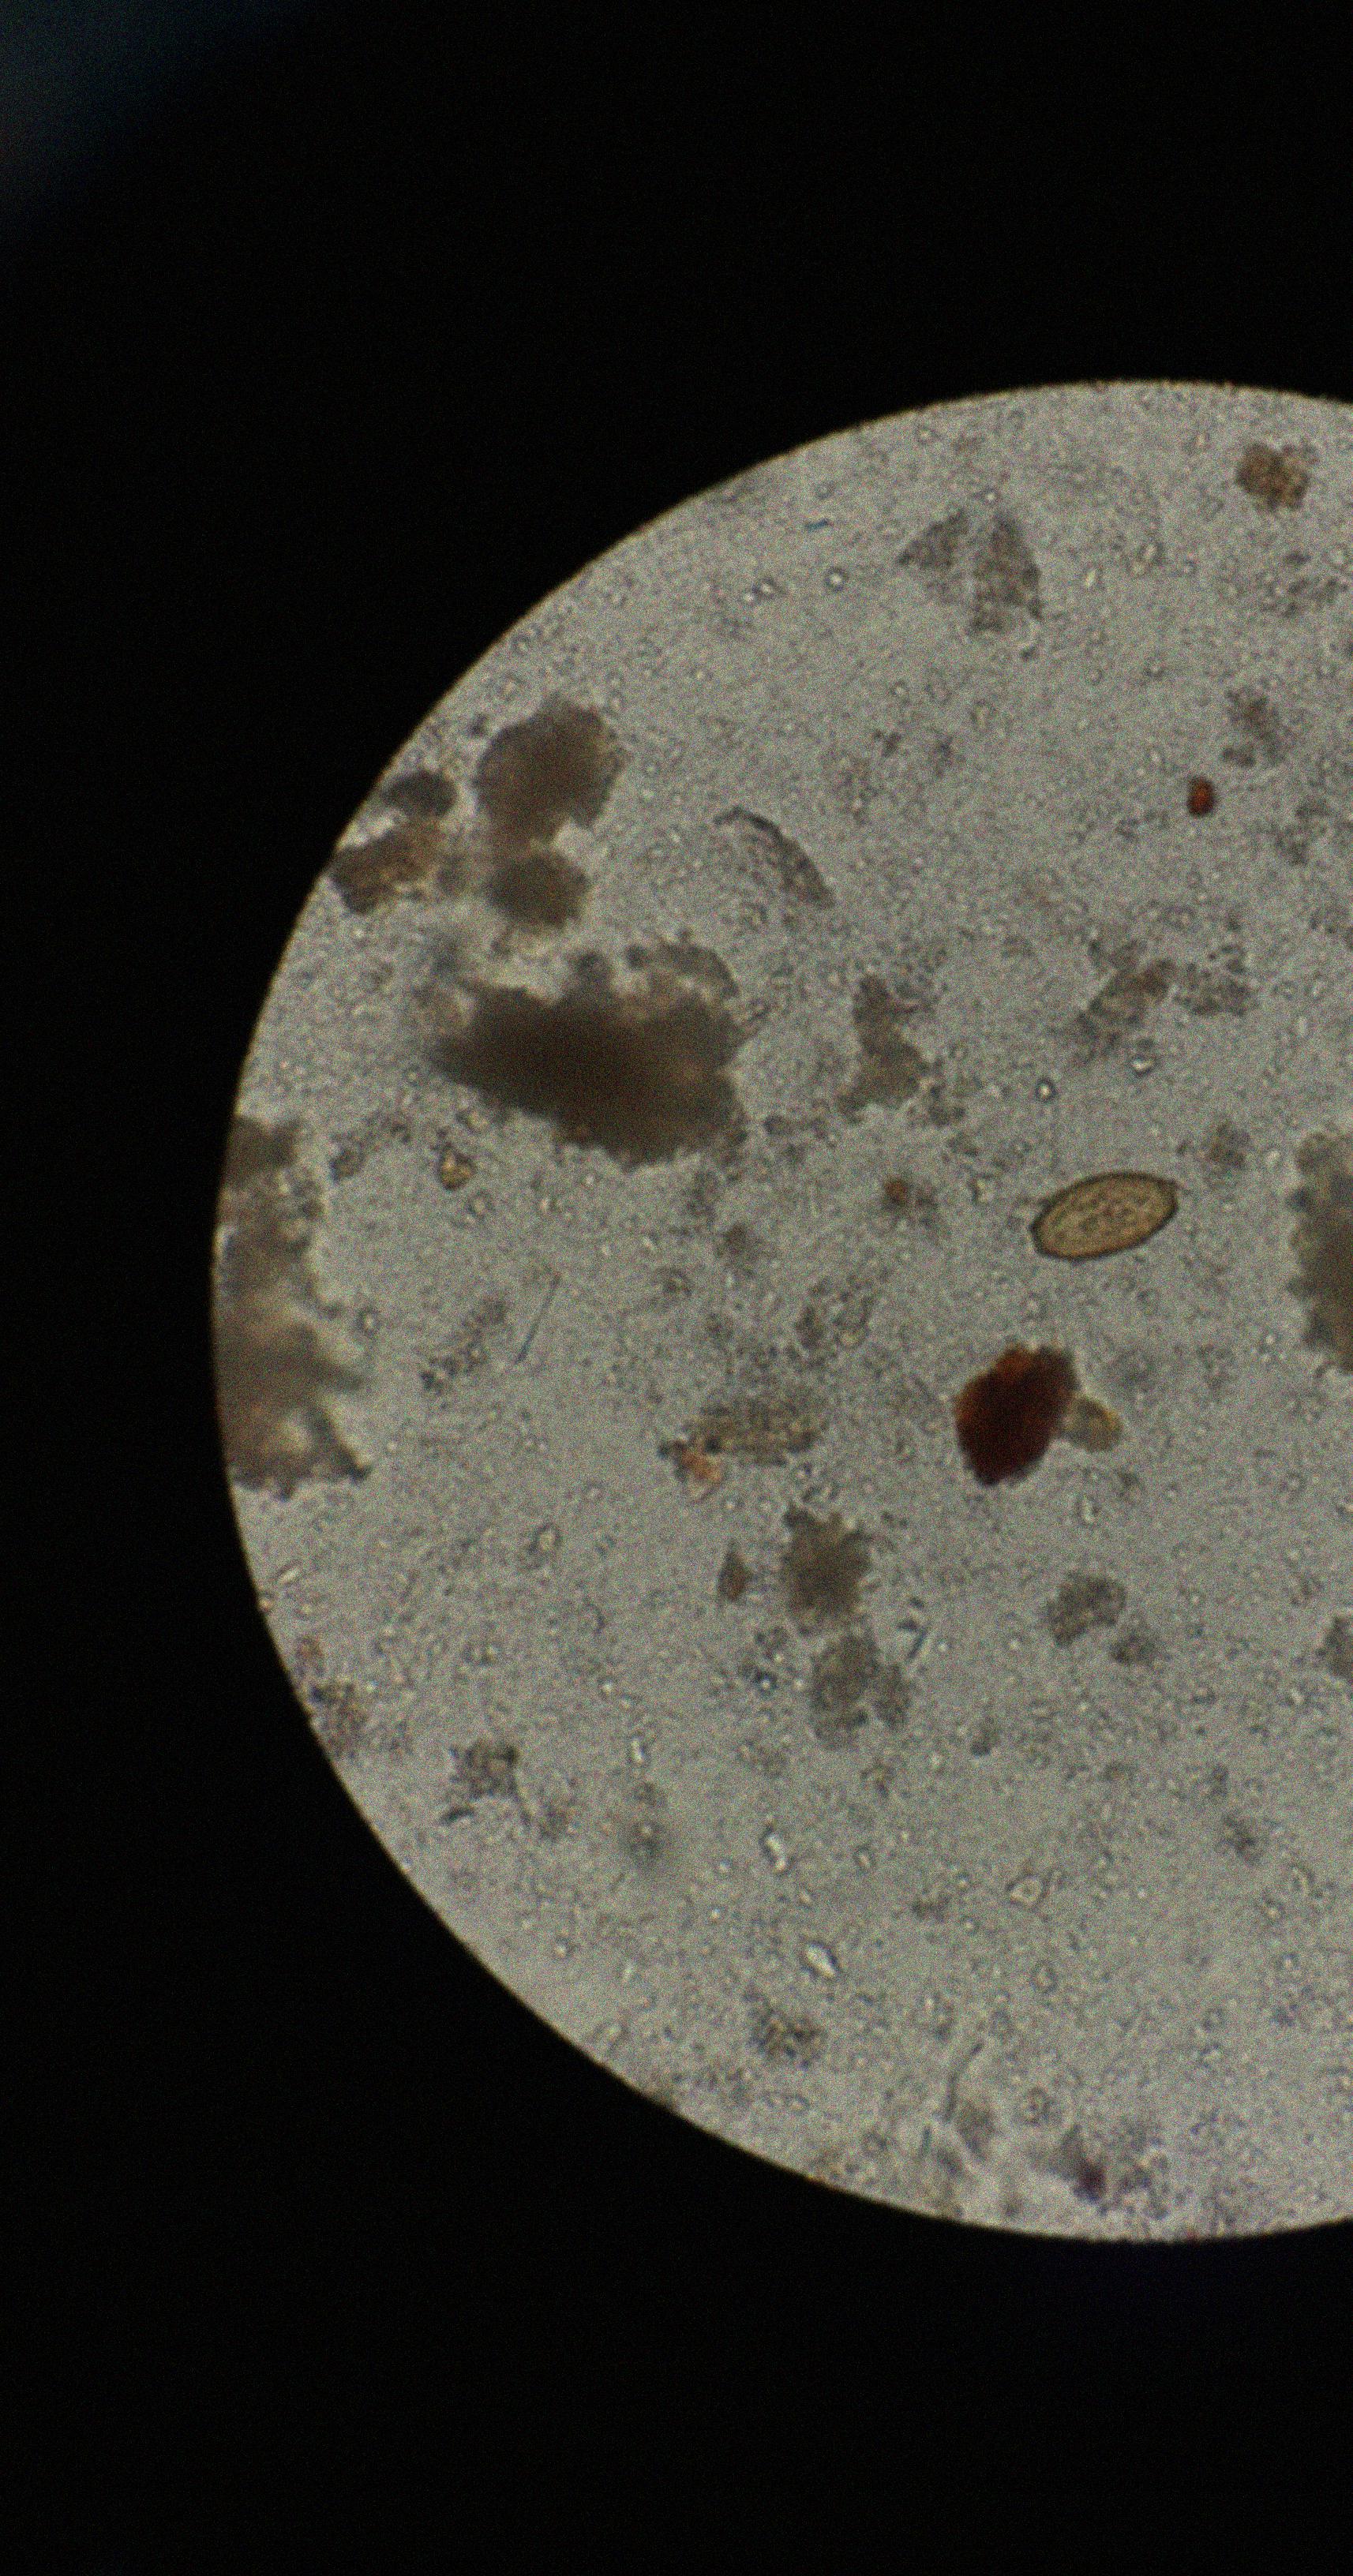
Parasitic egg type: Trichuris trichiura